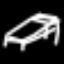
Label: bed